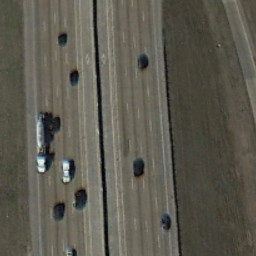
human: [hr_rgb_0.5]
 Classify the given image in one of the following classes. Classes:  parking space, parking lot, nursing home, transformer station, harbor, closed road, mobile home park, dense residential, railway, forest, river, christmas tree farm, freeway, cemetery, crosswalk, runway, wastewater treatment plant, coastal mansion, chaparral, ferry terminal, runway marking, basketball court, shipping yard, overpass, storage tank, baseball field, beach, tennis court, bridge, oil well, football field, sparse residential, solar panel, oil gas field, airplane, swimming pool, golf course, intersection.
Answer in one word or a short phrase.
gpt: freeway